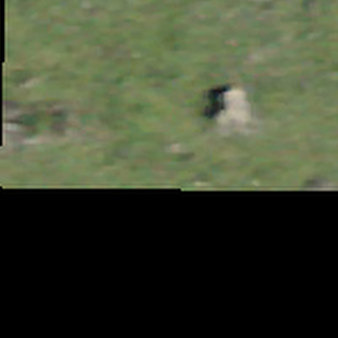
Label: other